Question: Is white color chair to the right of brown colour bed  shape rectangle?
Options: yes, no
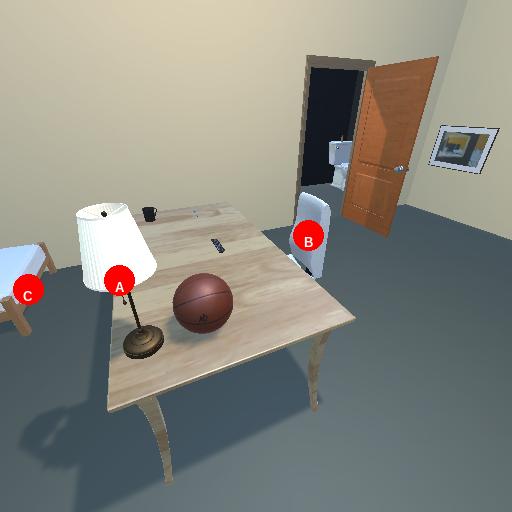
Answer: yes